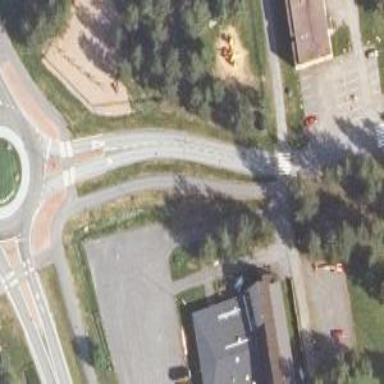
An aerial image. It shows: Cycleway.